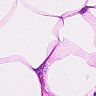
Metastatic tissue present: no